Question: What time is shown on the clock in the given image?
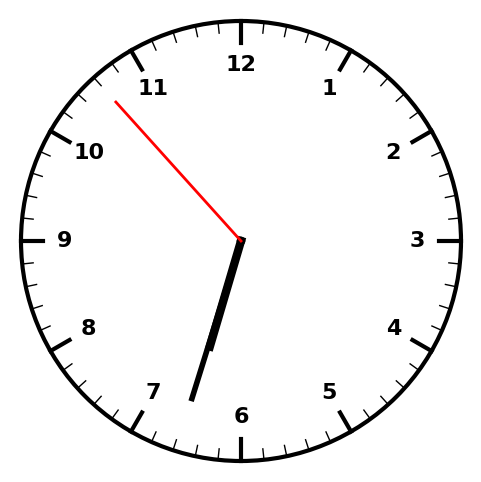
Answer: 06:32:53